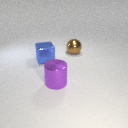
large brown metal sphere to the right of large blue metal cube